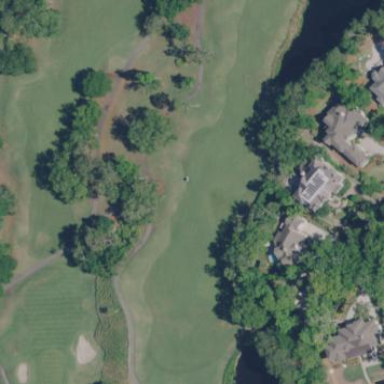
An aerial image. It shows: Golf fairway surrounded by grass.